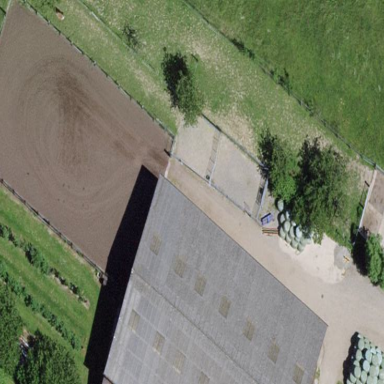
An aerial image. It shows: Equestrian pitch used for leisure and sports activities.